Question: I use SQL Server 2008 R2 .
I Use SSAS and MDX Query for select data from 'Adventure Works' Data warehouse .
And i need get data from two measure '[Measures].[Internet Sales Amount]' and '[Measures].[Internet Tax Amount]' where values in '[Measures].[Internet Sales Amount]' measure is greater than '<PHONE>.71' .
But my Query not work ?
'''
Select
Filter(
{
[Measures].[Internet Sales Amount]
,[Measures].[Internet Tax Amount]
} ,
[Measures].[Internet Sales Amount] >= <PHONE>.71
) on columns,
head(
[Customer].[Customer Geography].[Country],
3
)on rows
From [Adventure Works]
'''

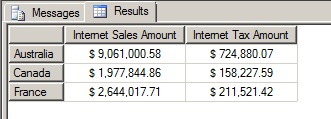
Answer: You should use
'''
Select {
[Measures].[Internet Sales Amount]
,[Measures].[Internet Tax Amount]
}
on columns,
head(
Filter(
[Customer].[Customer Geography].[Country] ,
[Measures].[Internet Sales Amount] >= <PHONE>.71
),
3)
on rows
From [Adventure Works]
'''
as you want to filter the rows (i. e. the countries), not the columns (the measures).
Just to be sure: This code delivers the first three countries in the order in which the Country attribute is configured in cube design (normally alphabetically). If this is not what you want, you might want to use use 'TopCount()' instead of 'Head()', which delivers the three countries with the highest sales:
'''
Select {
[Measures].[Internet Sales Amount]
,[Measures].[Internet Tax Amount]
}
on columns,
TopCount(
Filter(
[Customer].[Customer Geography].[Country] ,
[Measures].[Internet Sales Amount] >= <PHONE>.71
),
3, [Measures].[Internet Sales Amount])
on rows
From [Adventure Works]
'''